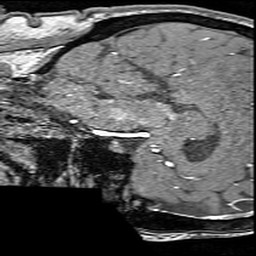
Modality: angio
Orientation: sagittal
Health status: ill
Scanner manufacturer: siemens
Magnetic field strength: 3 T
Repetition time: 0.023 s
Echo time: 0.00418 s